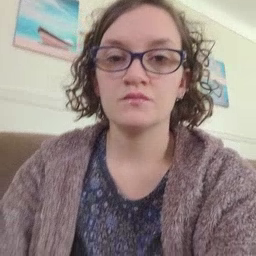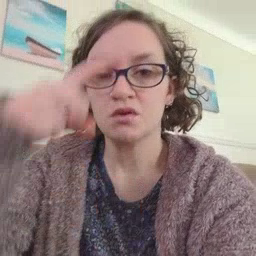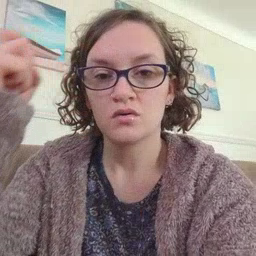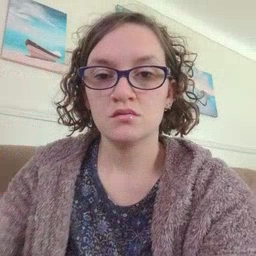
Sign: because